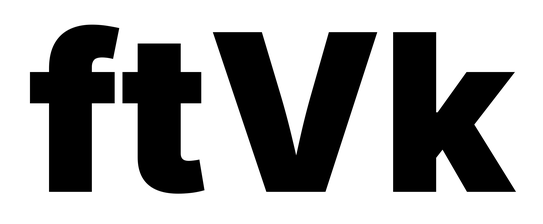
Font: Inter_Black